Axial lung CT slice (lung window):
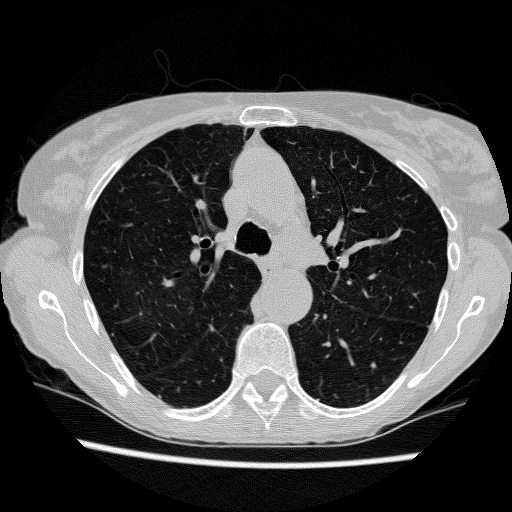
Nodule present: no